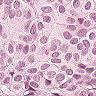
Metastatic tissue present: yes